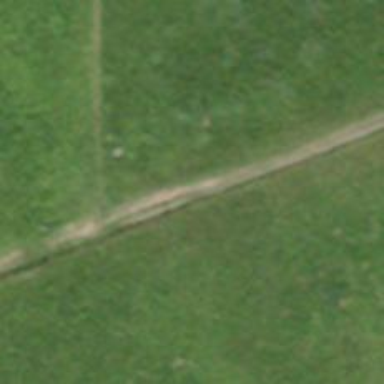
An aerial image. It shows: Footway with ground surface.